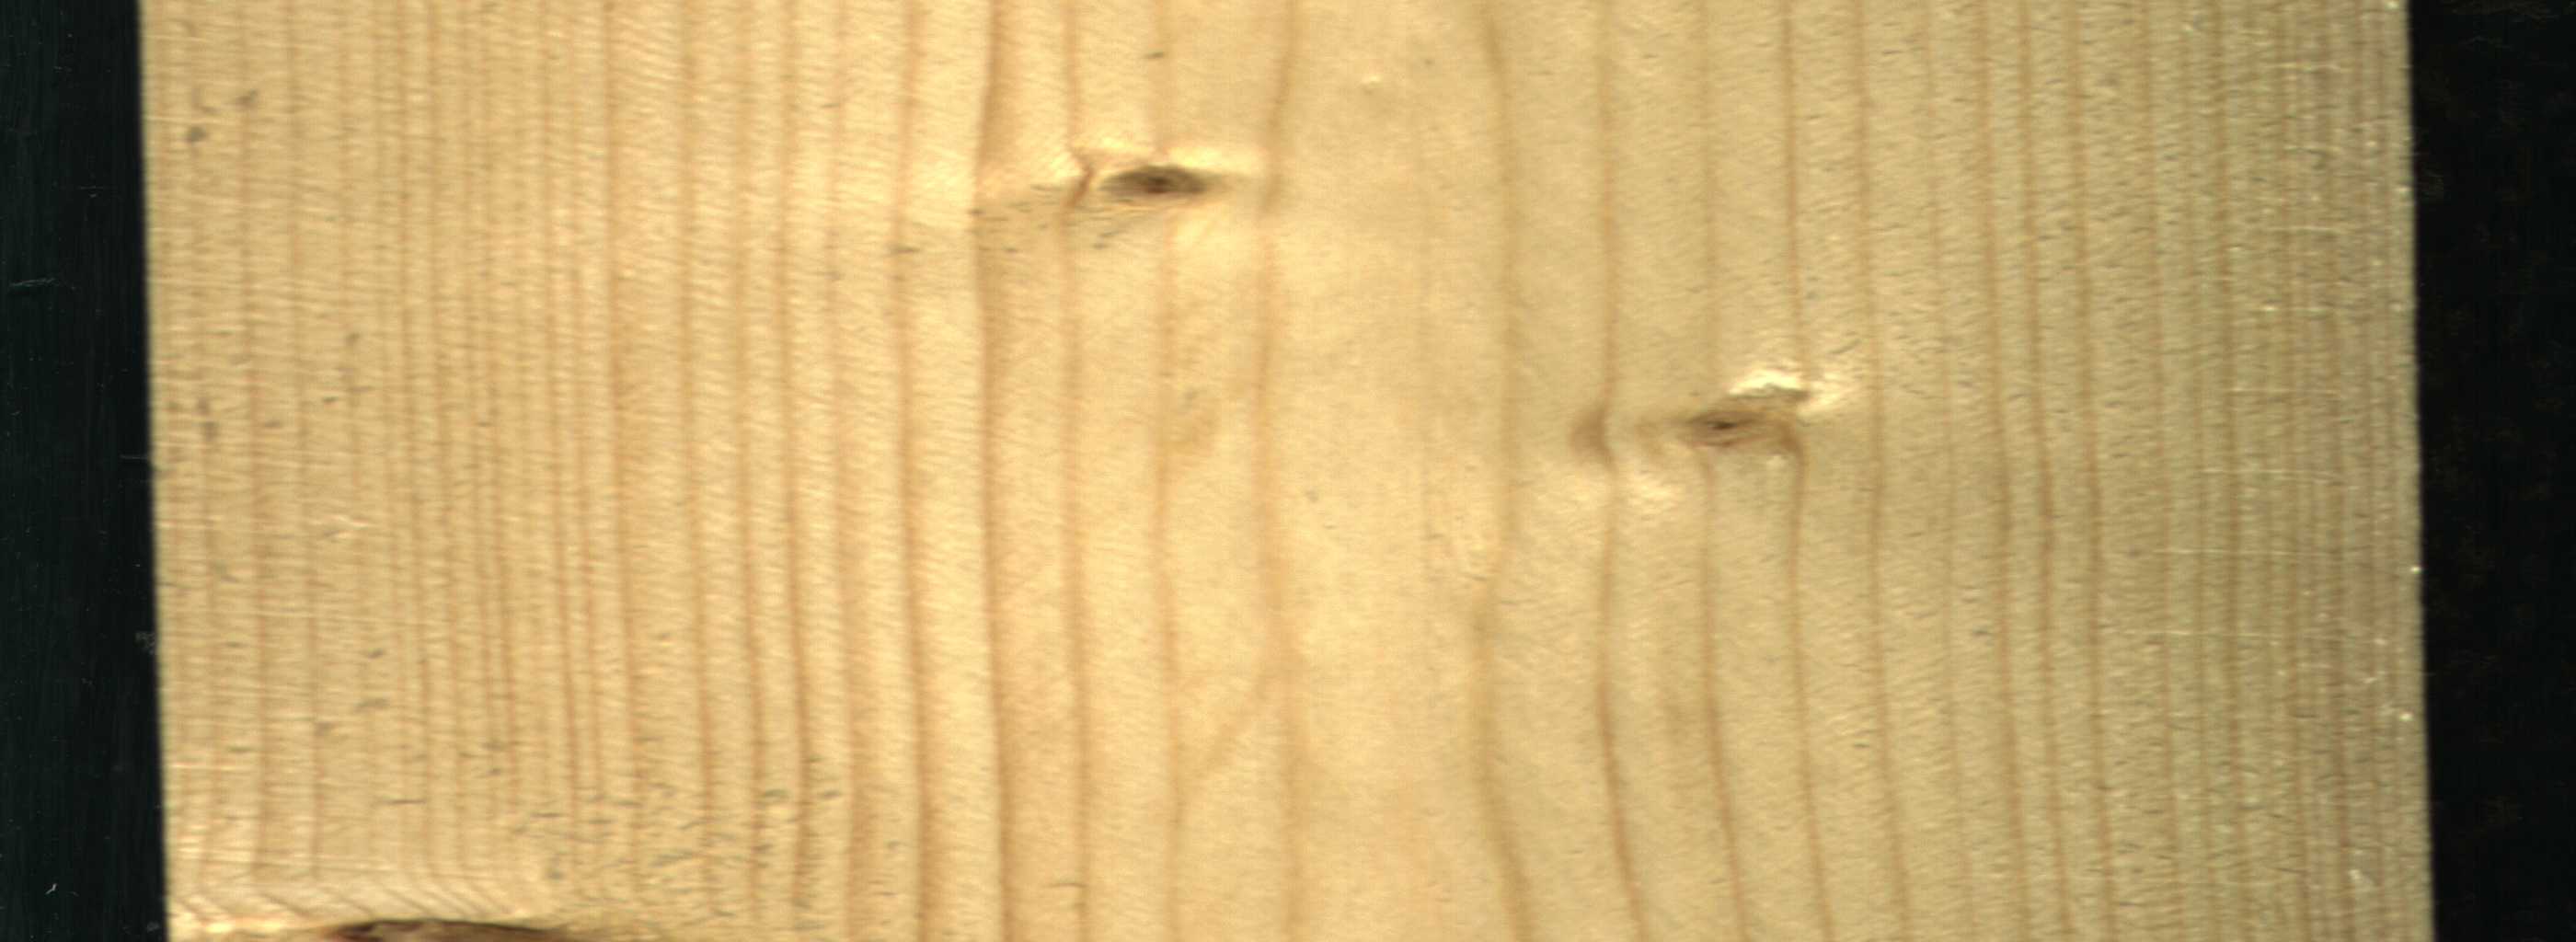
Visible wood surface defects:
Dead_Knot
Live_Knot
Live_Knot